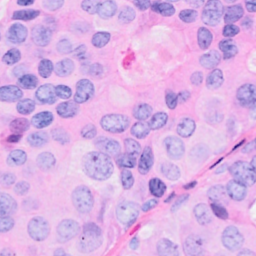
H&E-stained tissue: Breast